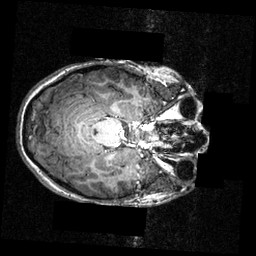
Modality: T1w
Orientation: axial
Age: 17
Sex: female
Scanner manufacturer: siemens
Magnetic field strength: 3.951 T
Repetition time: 1.5 s
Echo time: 0.00335 s